Field crop: maize
Growth stage: 1
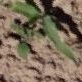
Species: maize